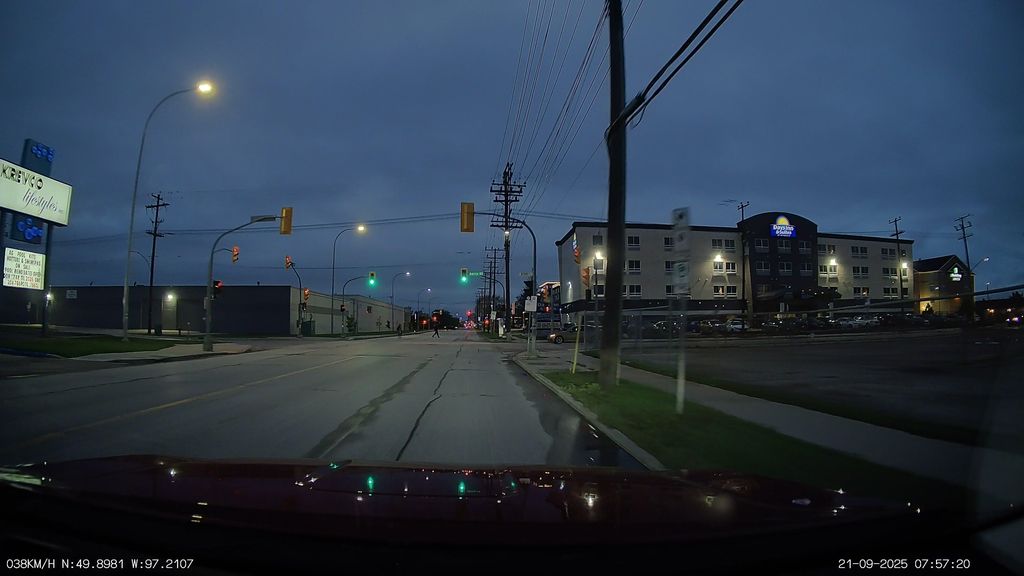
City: winnipeg